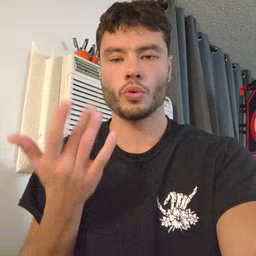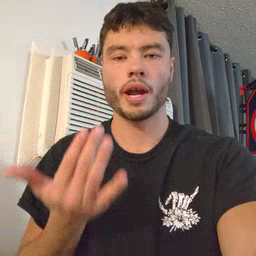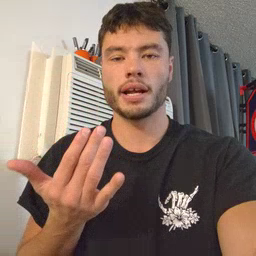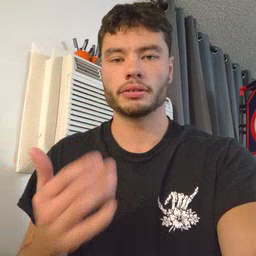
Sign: wait